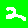
Digit: 2